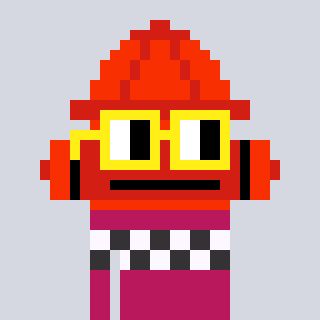
a pixel art character with square yellow glasses, a fire hydrant-shaped head and a darkpink-colored body on a cool background